Aerial crown-view tile of a tropical tree (Barro Colorado Island, Panama), acquired 20250512:
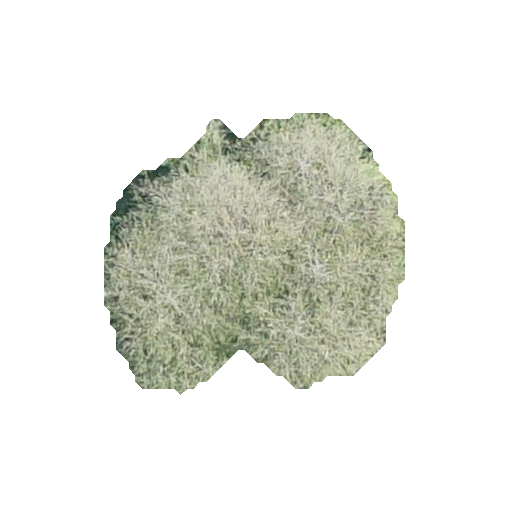
Species: Quararibea stenophylla
GBIF accepted scientific name: Quararibea stenophylla
Crown area: 95.177 m²